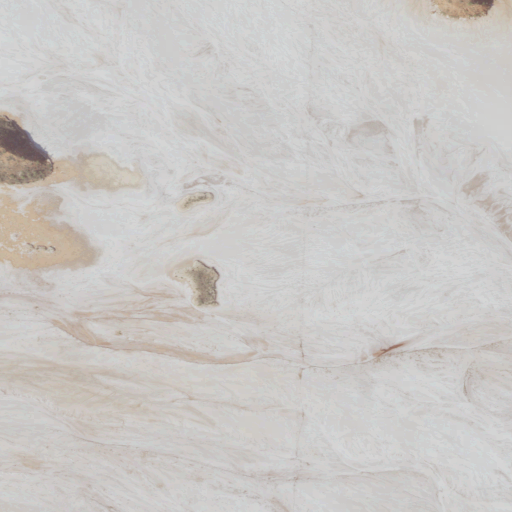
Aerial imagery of plain(s) in Texas named Salt Flat containing only barren land